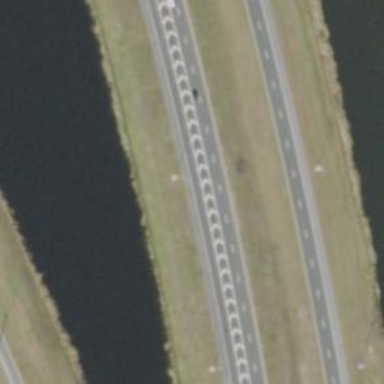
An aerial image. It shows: Asphalt motorway.